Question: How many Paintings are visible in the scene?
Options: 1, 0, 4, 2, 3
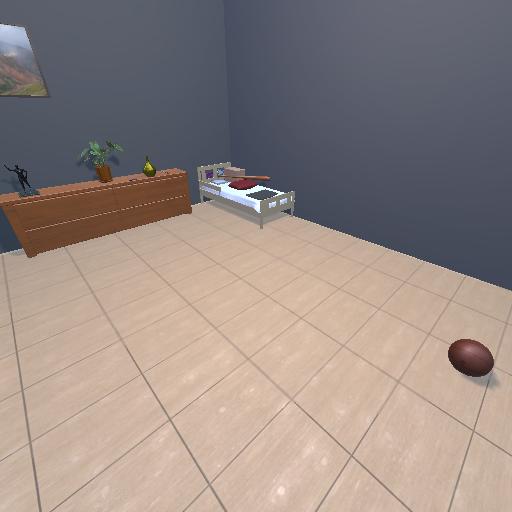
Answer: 1